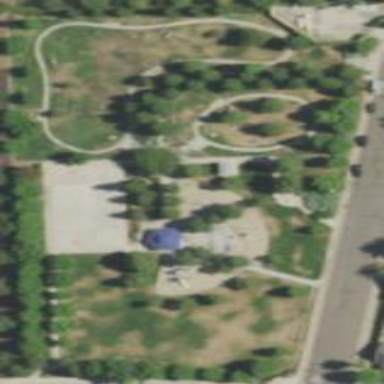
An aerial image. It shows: Park.